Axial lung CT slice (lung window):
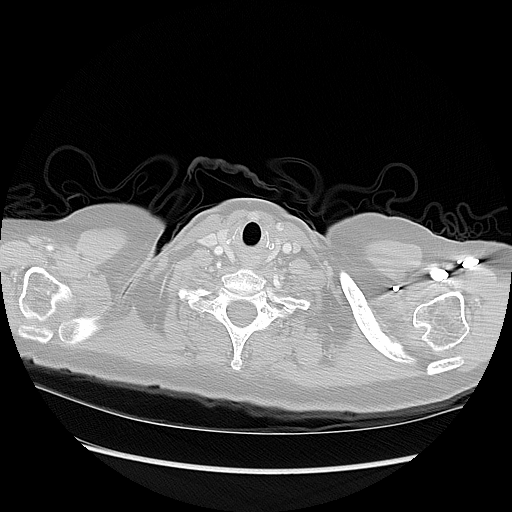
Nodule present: no